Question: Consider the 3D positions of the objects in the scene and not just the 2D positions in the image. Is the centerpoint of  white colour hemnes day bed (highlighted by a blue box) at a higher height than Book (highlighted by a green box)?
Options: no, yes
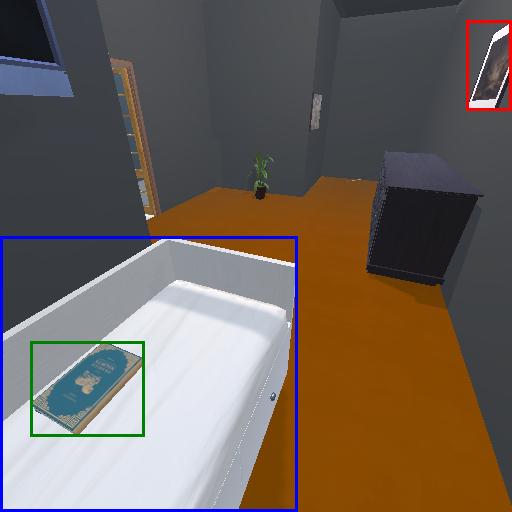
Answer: no